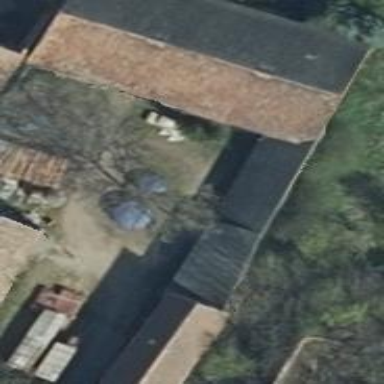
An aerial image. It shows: Rural barn.